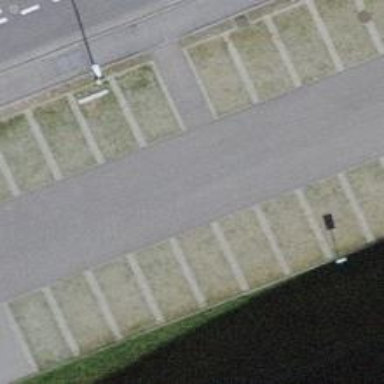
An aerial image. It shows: Parking aisle designated as service road.